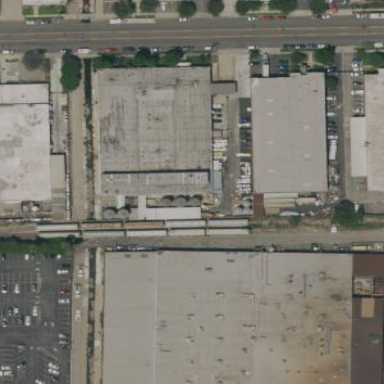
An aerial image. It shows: Industrial building.